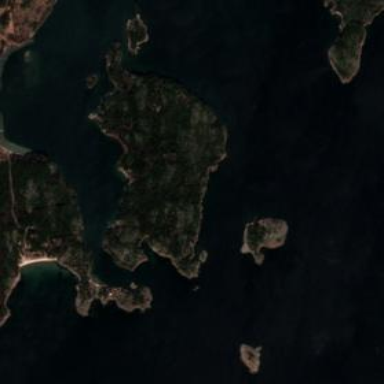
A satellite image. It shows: Island with natural coastline.